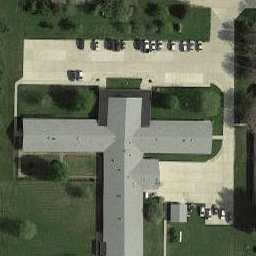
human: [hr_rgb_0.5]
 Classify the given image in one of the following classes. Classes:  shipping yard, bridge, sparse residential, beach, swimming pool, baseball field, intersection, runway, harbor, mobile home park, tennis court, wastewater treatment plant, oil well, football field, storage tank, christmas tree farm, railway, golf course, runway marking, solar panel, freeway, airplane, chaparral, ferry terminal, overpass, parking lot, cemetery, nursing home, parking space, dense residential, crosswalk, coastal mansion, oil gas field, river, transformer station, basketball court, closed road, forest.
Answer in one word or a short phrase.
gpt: nursing home